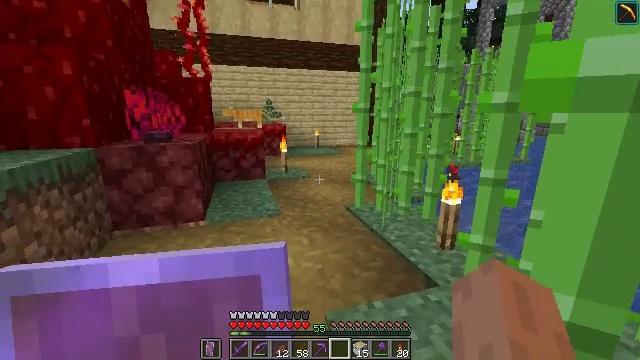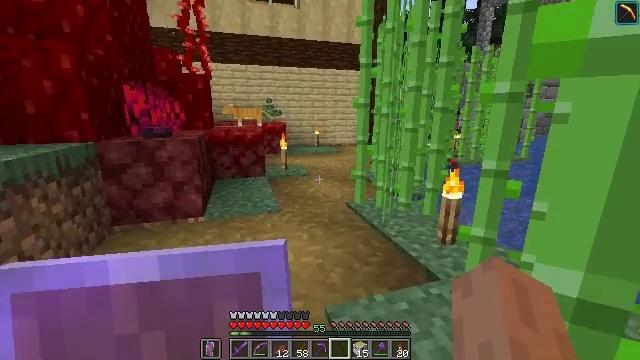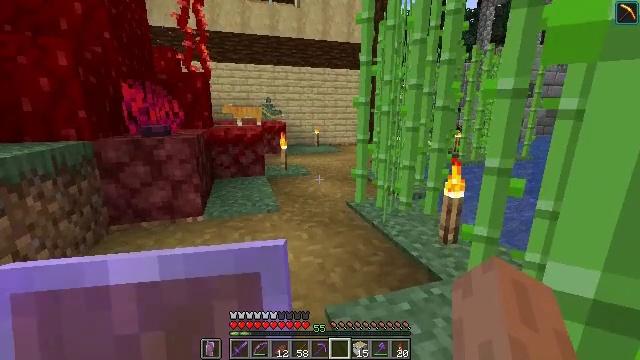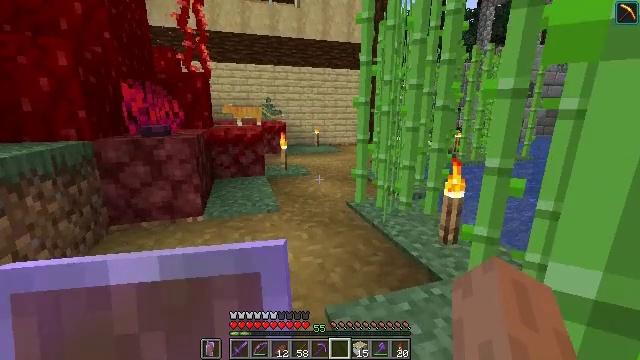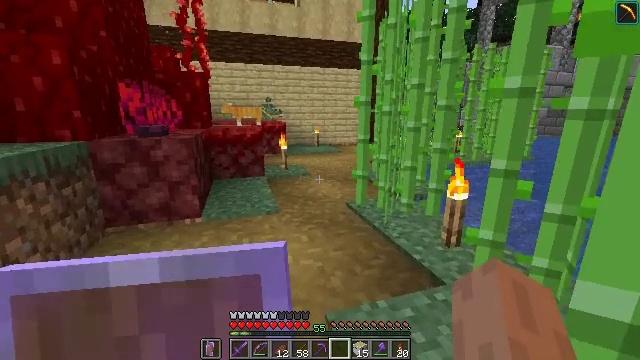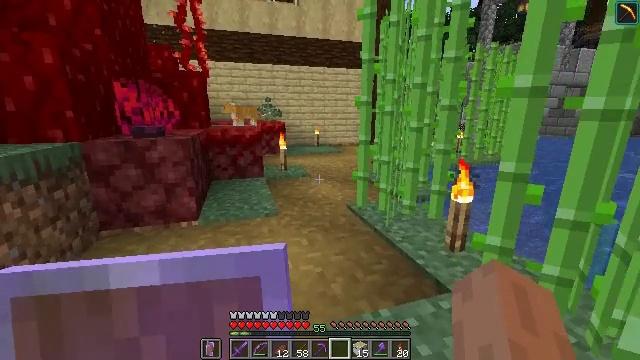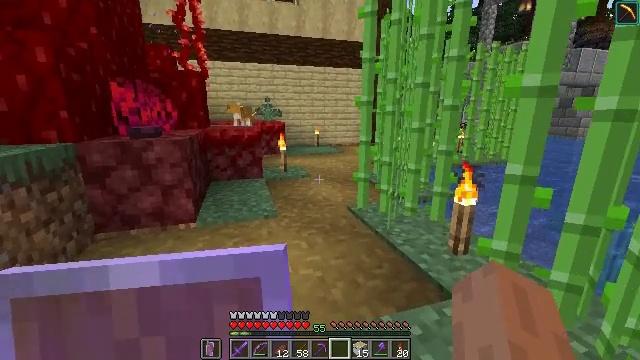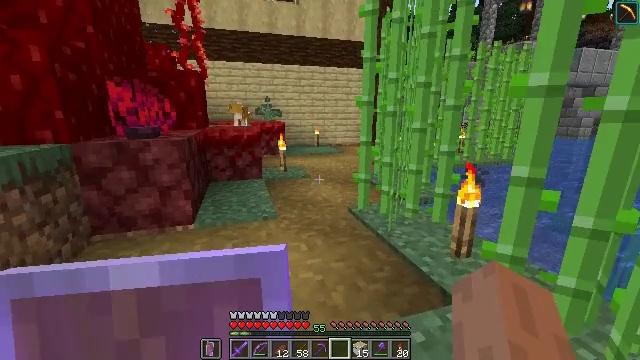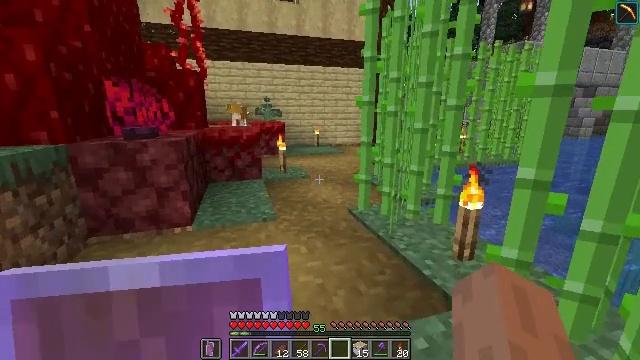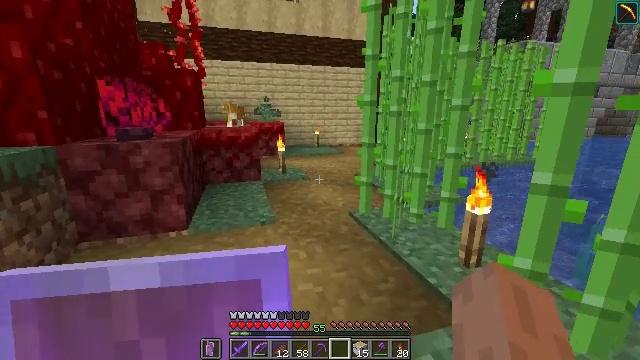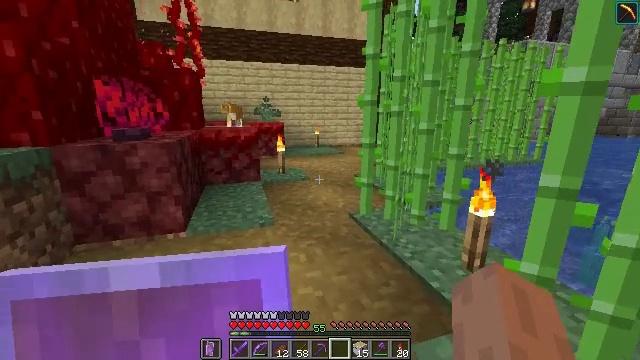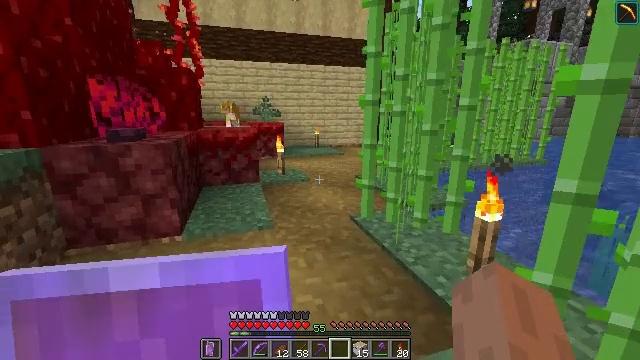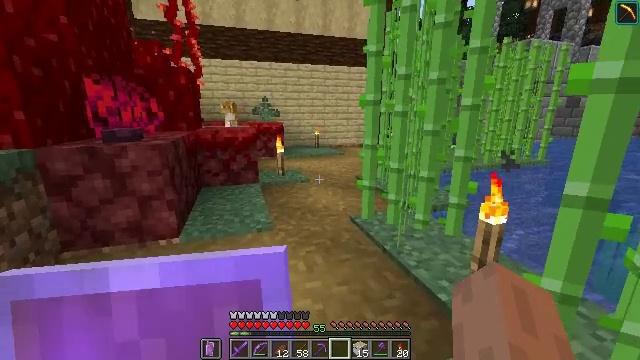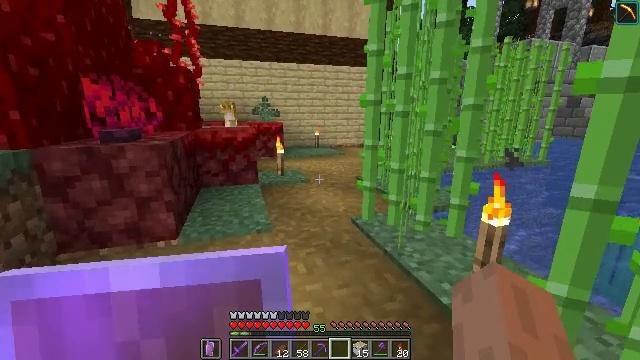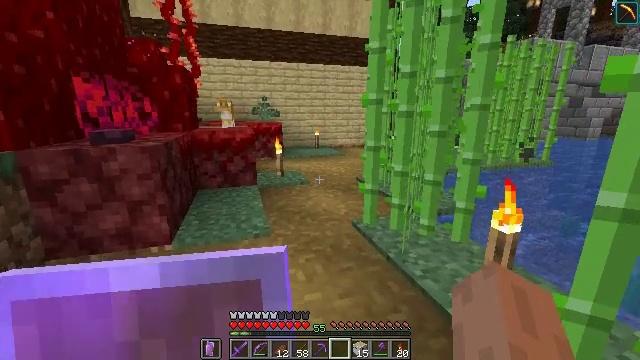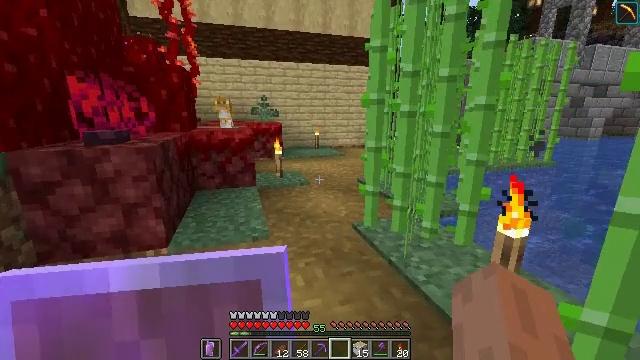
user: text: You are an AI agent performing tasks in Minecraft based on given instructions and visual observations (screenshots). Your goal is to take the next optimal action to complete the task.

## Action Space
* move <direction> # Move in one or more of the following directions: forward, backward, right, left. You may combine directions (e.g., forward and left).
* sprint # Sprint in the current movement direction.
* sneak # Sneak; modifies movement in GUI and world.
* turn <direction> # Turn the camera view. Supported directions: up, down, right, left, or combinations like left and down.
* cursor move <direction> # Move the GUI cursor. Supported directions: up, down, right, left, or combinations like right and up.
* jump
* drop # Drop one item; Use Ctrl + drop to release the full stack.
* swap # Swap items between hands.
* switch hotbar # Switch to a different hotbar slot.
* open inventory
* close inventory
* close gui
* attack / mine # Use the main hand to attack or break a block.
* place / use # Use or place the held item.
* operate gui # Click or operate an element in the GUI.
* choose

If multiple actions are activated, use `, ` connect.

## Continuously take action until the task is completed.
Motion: motion action
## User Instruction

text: Use a crafting table to craft a lead with slimeball and string.
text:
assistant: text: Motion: sneak
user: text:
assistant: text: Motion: move forward, sneak
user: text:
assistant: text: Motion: move forward, sneak
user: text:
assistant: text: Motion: move forward, sneak
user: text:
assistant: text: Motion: move forward, sneak
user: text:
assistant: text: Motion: move forward, sneak
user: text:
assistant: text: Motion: move forward, sneak
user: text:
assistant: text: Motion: move forward, sneak
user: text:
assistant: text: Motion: move forward, sneak
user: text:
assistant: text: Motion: move forward, sneak
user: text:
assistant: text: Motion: move forward, sneak
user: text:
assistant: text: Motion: move forward, sneak
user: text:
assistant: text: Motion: move forward, sneak
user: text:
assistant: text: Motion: move forward, sneak
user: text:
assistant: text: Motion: move forward, sneak
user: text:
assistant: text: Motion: move forward, sneak
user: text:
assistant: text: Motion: move forward, sneak
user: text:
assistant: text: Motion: move forward, sneak
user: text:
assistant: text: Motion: move forward, sneak
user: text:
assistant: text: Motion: move forward, sneak
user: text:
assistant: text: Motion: move forward, sneak
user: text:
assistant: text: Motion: move forward, sneak
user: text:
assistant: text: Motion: move forward, sneak
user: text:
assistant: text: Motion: move forward, sneak
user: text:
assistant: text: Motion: move forward, sneak
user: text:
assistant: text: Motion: move forward, sneak
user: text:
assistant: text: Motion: move forward, sneak
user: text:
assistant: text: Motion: move forward, sneak
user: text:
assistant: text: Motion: move forward, sneak
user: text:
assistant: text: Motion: move forward, sneak